Aerial crown-view tile of a tropical tree (Barro Colorado Island, Panama), acquired 20240813:
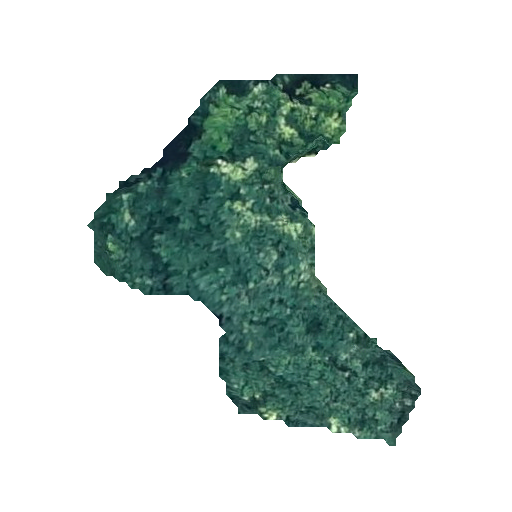
Species: Celtis schippii
GBIF accepted scientific name: Celtis schippii
Crown area: 91.34 m²